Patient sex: M
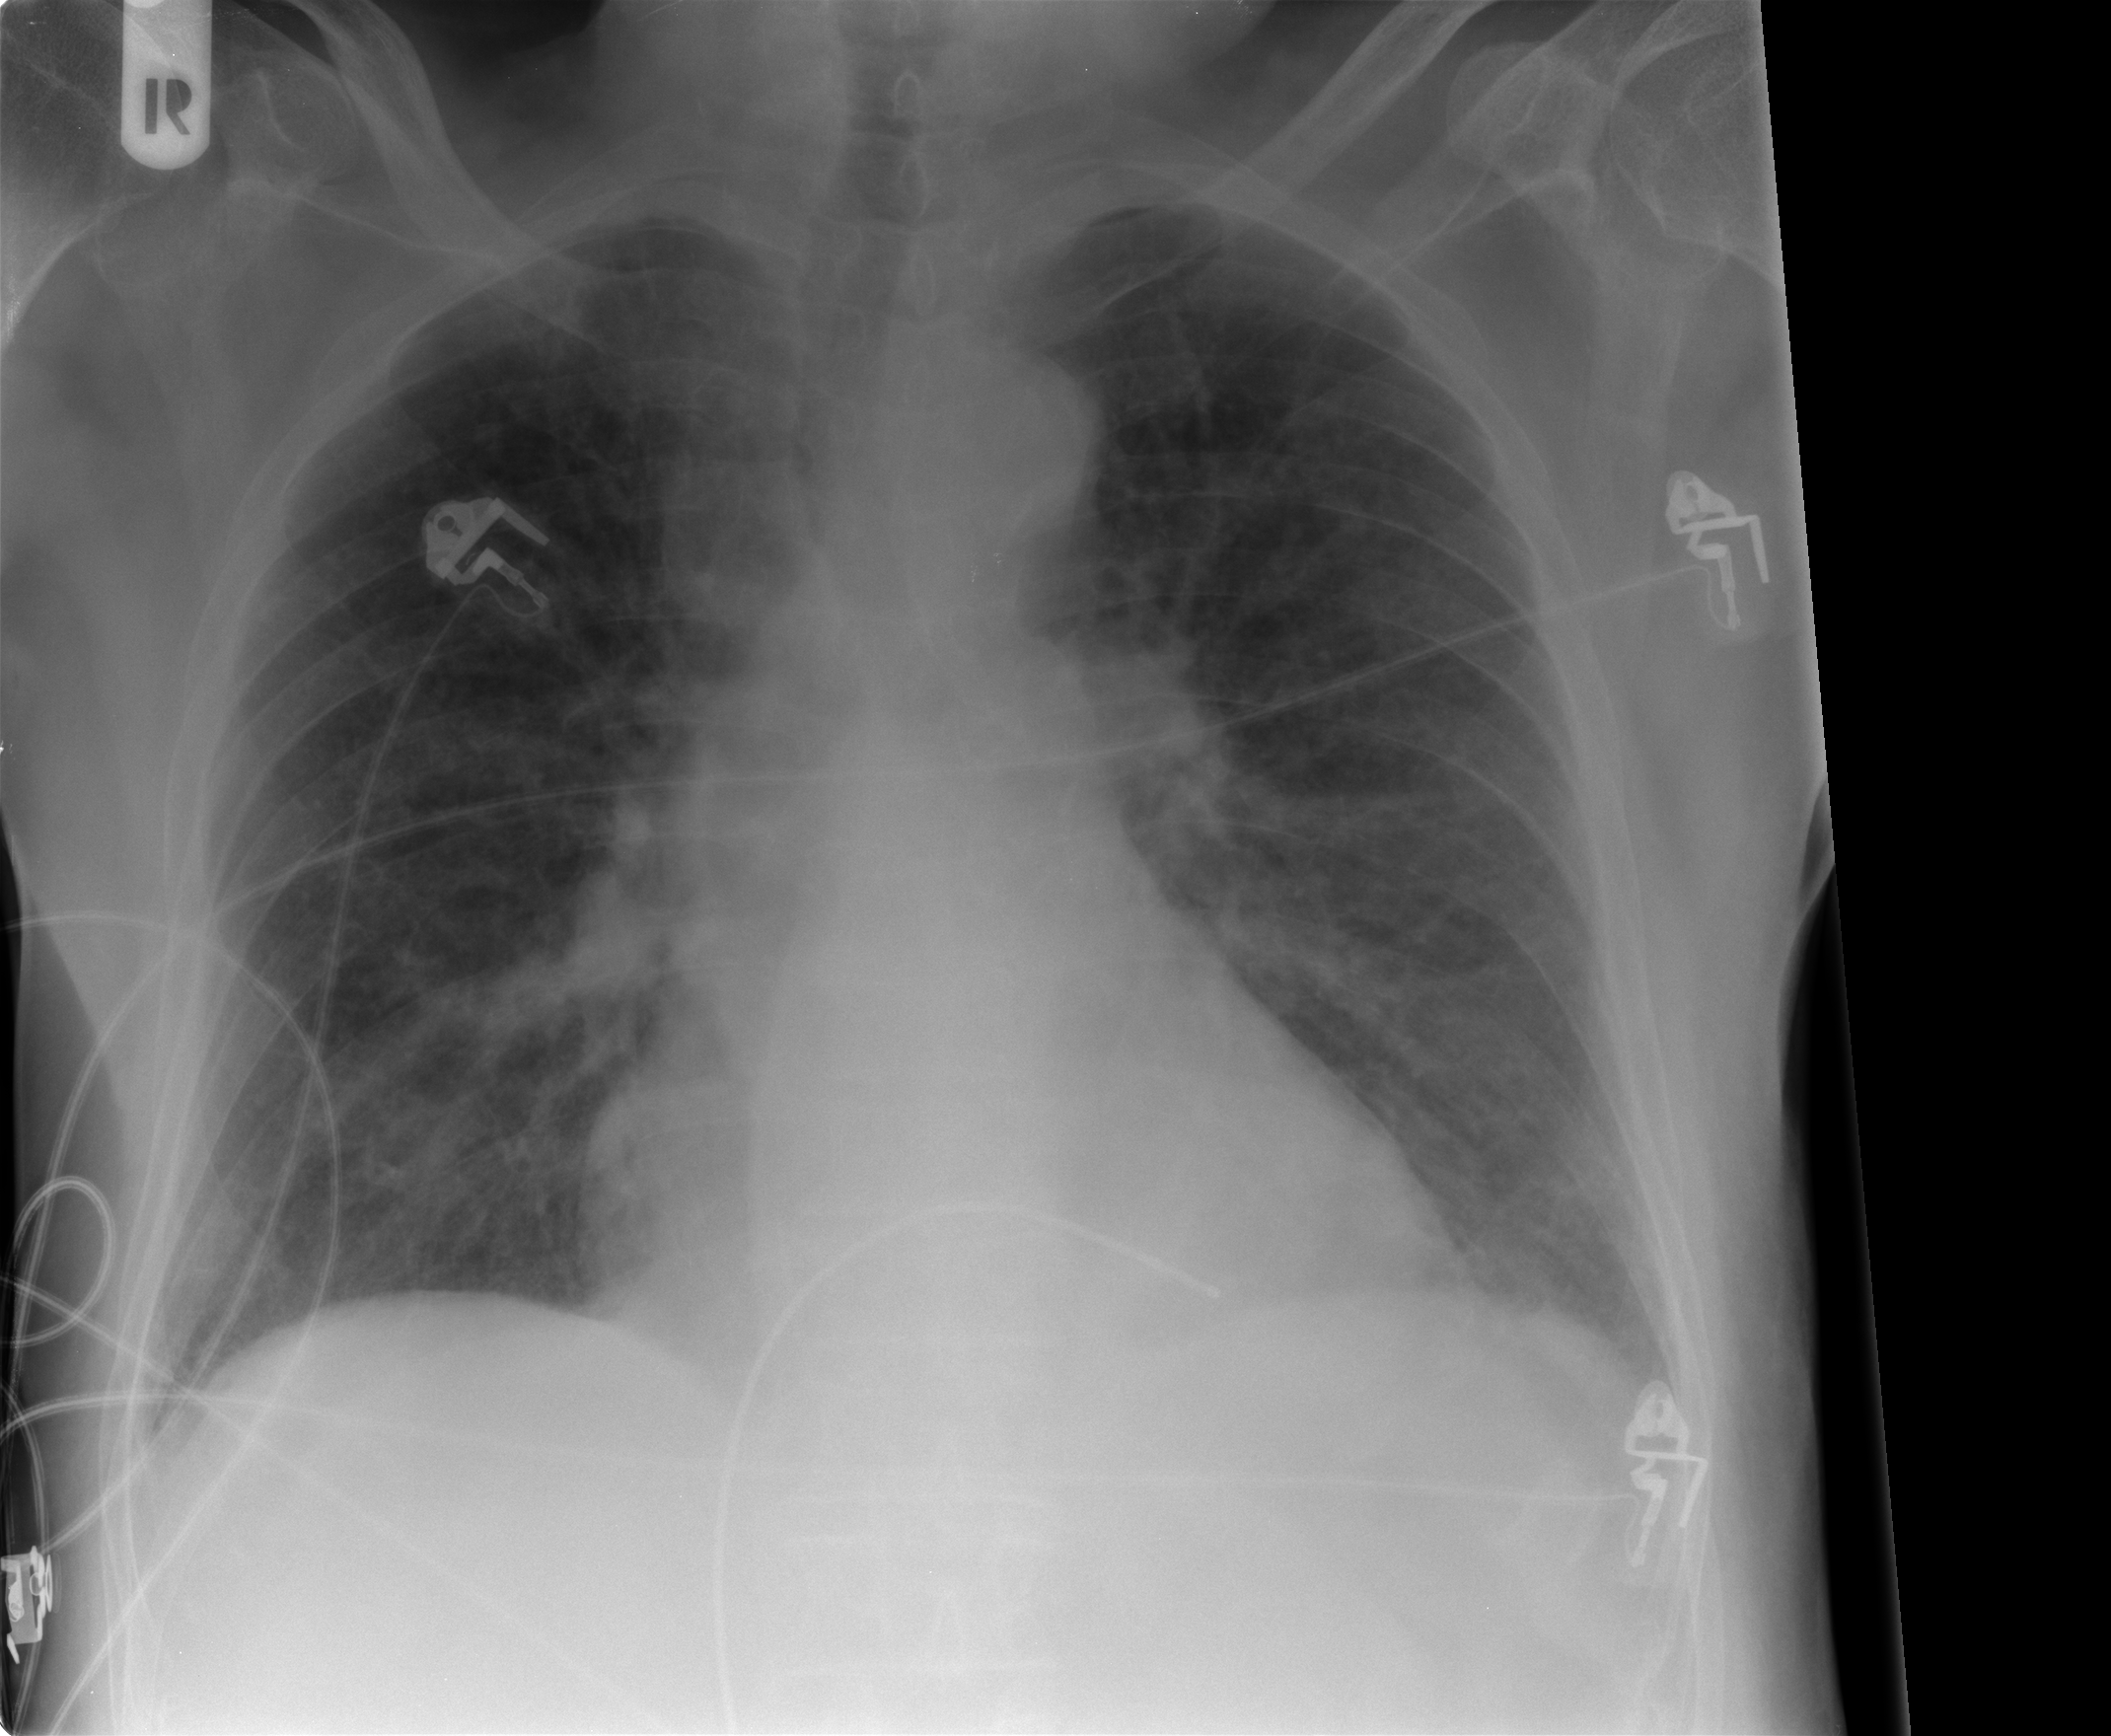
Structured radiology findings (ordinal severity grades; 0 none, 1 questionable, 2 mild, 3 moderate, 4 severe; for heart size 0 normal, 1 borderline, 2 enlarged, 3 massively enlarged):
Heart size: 0
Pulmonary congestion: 2
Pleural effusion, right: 0
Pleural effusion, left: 0
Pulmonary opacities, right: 0
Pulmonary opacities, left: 0
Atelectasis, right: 2
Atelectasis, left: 2